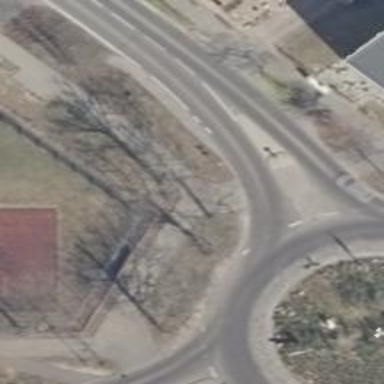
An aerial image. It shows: Footway along the road.